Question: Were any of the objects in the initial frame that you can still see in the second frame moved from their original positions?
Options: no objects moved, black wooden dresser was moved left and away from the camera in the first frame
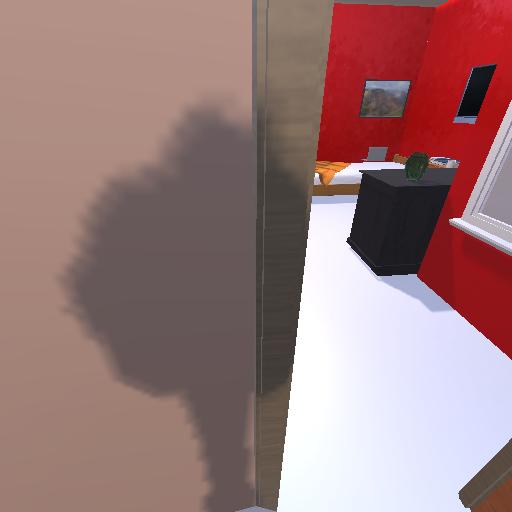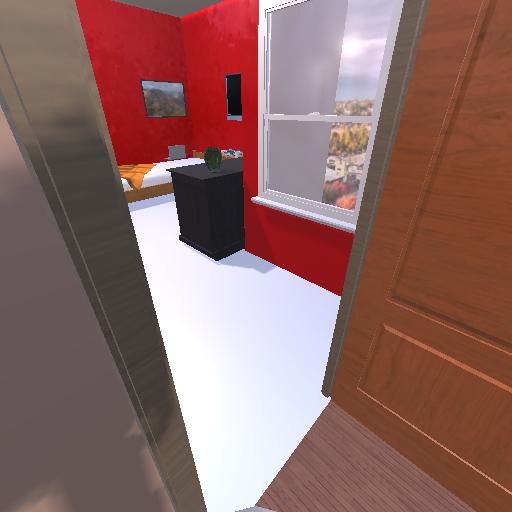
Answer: no objects moved